Question: i can't find a way to make that work.
i have a sidebar which i pull to the right on desktop side.
i don't know on what row to put the pink div.
This is what i wrote but i don't think it's good.. <URL>
'''
<div class="row">
<article class="col-xs-24 col-sm-18 pull-right">
<div>Left div</div>
</article>
<aside class="col-xs-24 col-sm-6 pull-left">
<div class="row">
<div class="col-xs-24">
<ul class="list-unstyled button_list">
<li>button a</li>
<li>button b</li>
<li>button c</li>
<li>button d</li>
<li>button e</li>
<li>button f</li>
</ul>
</div>
</div>
<div class="row">
<div>This one need to be moved</div>
</div>
</aside>
'''

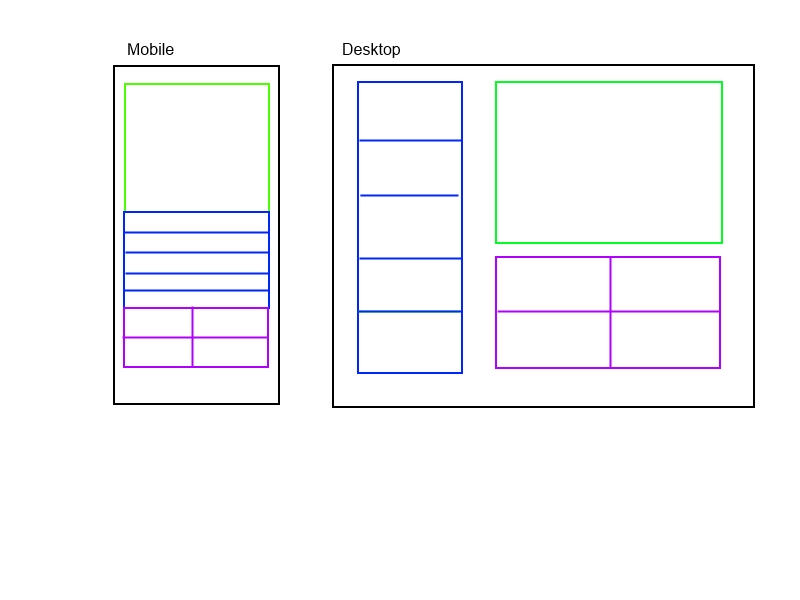
Answer: 1. You need to wrap your stuff in a <div class="container"> which automatically resizes when you change from xs to sm,md and lg
2. Bootstrap grid system is based on 12 columns not 24. So divide everything by 2
JSFiddle : <URL>
Actually it would be a lot easier if you swapped the blue and green divs in the left picture. Because then you end up with a standard bootstrap layout without the need for .pull-right class. I suspect you might actually want this. The code would need to be like this :
'''
<div class="container"><div class="row">
<div class="col-xs-12 col-sm-3">
<nav><ul class="nav nav-stacked nav-pills">
<li class="diabled">Menu</li>
<li><a href="#">Something</a></li>
</ul></nav>
</div>
<div class="col-xs-12 col-sm-9">
<article class="row">
Some Text
</article>
<article class="row">
Some more text
</article>
</div>
</div></div>
'''
Yet if you really need the blocks to be positionned like in your picture, here's what you could do (the trick is ton only have one row and either to make the left-menu "pull-left" or the other blocks "pull-right"
'''
<div class="container">
<div class="row">
<article class="col-xs-12 col-sm-9 pull-right">
Green Block </article>
<nav class="col-xs-12 col-sm-3">
<ul class="list-unstyled button_list">
<li>button a</li>
<li>button b</li>
<li>button c</li>
<li>button d</li>
<li>button e</li>
<li>button f</li>
</ul>
</nav>
<article class="col-xs-12 col-sm-9 pull-right">
Purple block</article>
</div>
'''